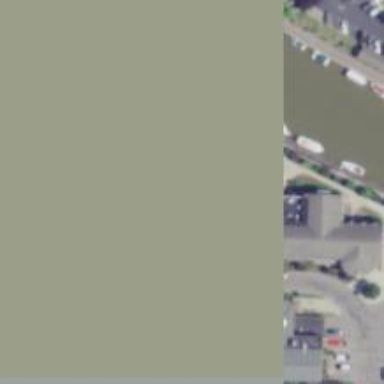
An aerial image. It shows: Dock located along the waterway.